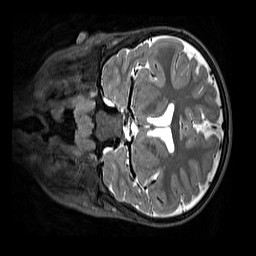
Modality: T2w
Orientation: coronal
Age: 9
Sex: male
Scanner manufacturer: siemens
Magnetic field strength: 3 T
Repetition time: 3.2 s
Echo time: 0.408 s